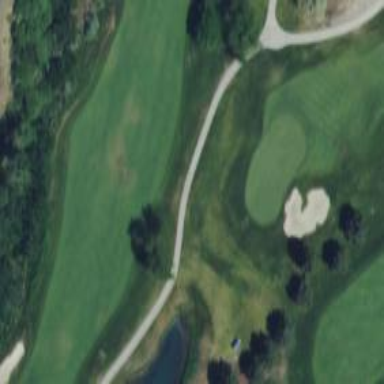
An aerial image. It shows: Golf cartpath that is also road path.